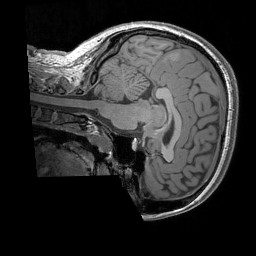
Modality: T1w
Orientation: sagittal
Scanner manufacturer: siemens
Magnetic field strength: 3 T
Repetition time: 1.83 s
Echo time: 0.00303 s